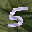
Label: 5